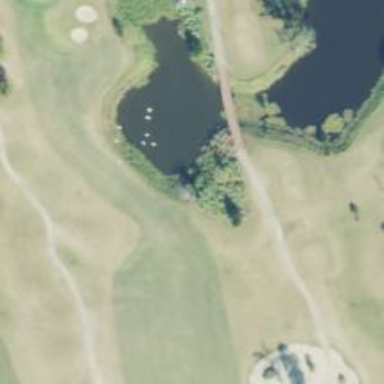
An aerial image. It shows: Golf hole.